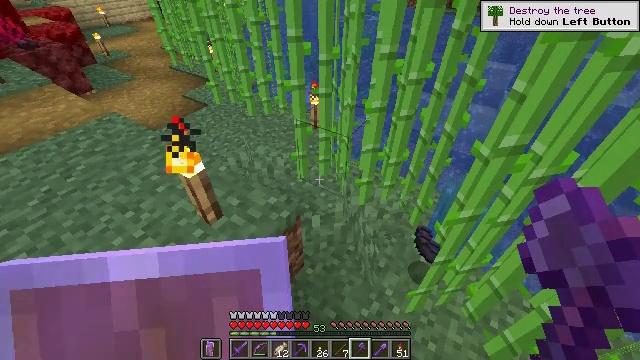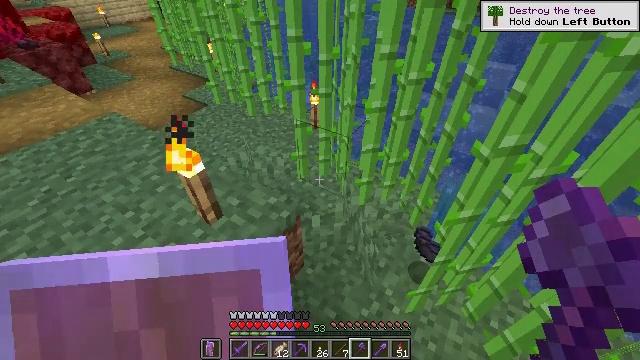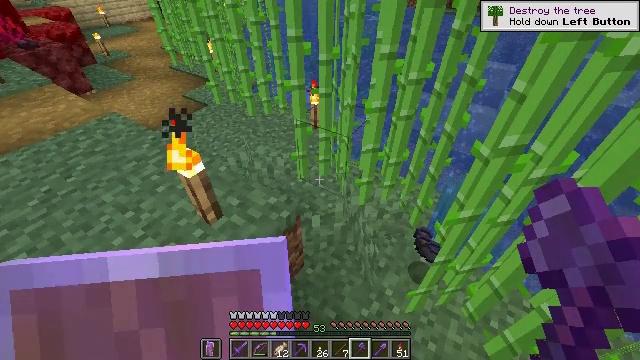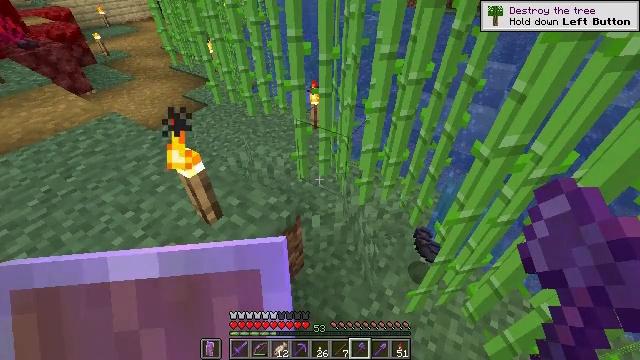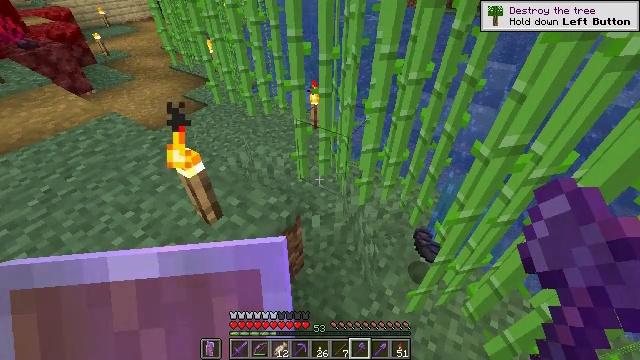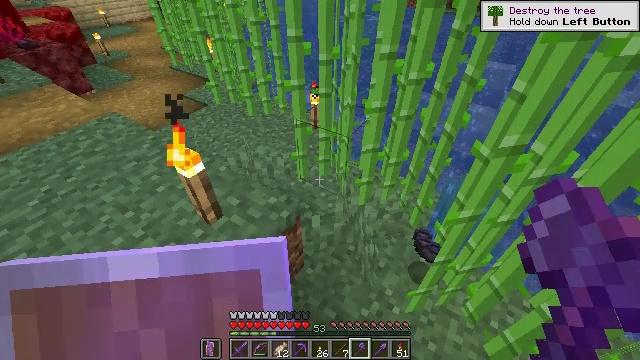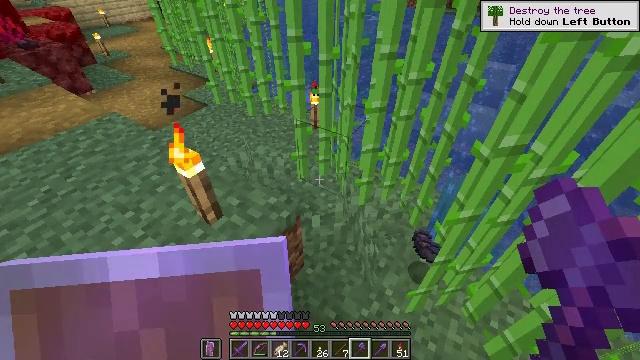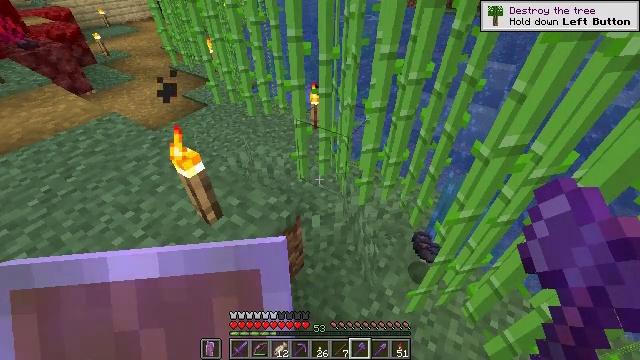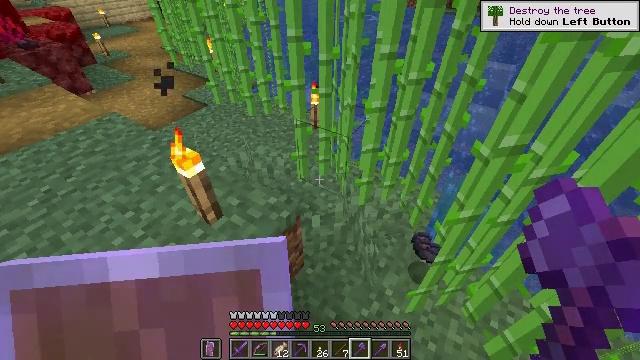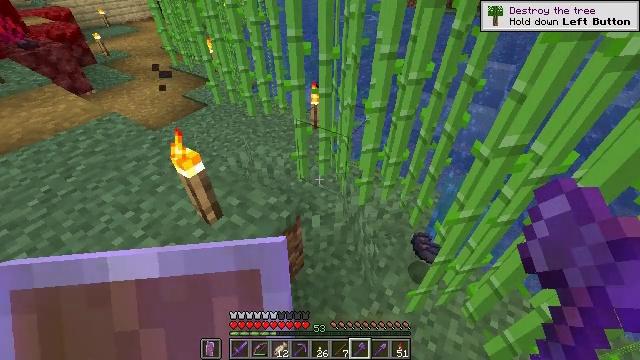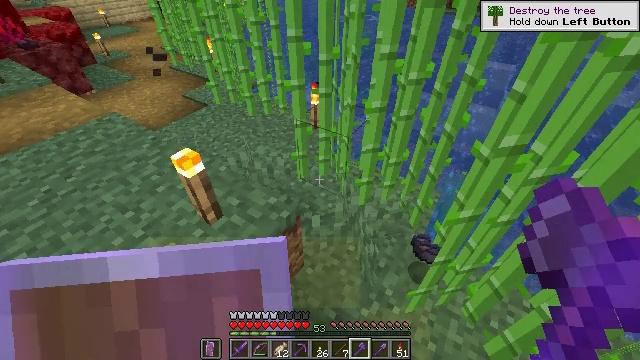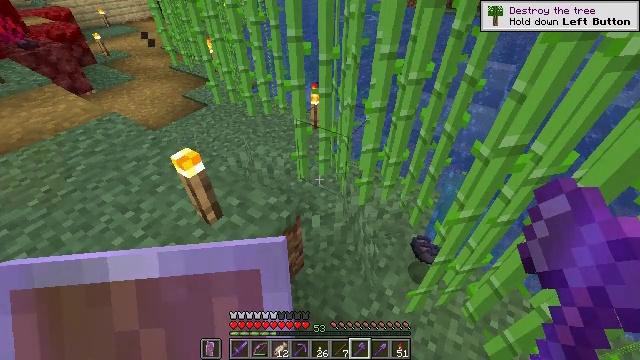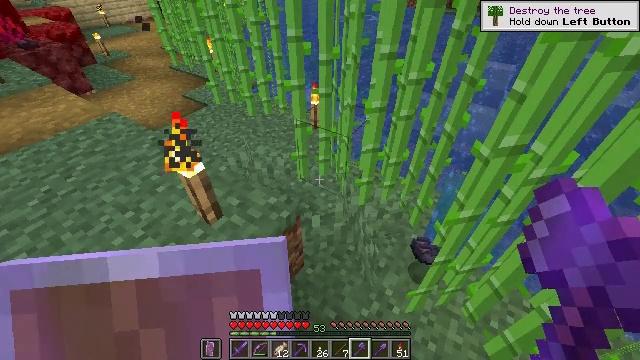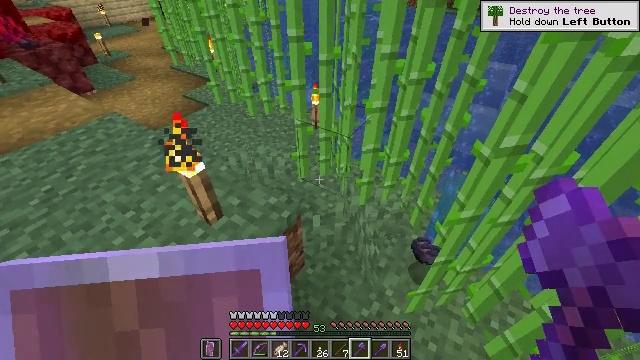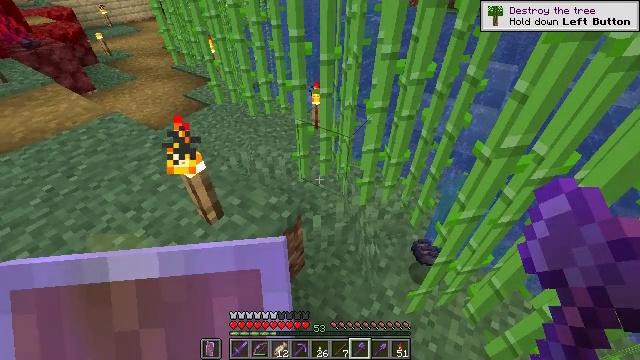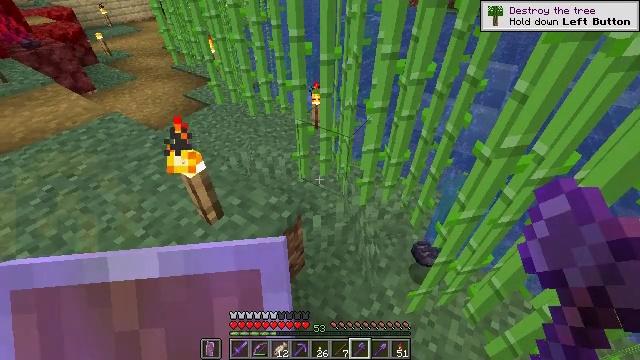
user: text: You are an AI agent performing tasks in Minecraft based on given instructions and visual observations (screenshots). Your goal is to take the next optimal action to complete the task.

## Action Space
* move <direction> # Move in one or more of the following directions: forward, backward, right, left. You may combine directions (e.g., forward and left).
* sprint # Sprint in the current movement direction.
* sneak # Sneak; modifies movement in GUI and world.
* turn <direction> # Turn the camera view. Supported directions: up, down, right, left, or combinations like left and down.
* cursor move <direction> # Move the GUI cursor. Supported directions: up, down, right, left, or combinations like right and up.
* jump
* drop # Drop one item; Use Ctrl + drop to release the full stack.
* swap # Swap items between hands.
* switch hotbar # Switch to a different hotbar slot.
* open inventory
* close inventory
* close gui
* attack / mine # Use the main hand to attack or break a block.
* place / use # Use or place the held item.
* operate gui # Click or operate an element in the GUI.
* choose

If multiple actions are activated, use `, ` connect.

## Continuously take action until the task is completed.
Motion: motion action
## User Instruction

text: Break the vines.
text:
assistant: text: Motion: no_op
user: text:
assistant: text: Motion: no_op
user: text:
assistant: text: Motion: no_op
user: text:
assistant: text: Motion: no_op
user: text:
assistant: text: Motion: no_op
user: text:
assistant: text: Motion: no_op
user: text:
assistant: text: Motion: no_op
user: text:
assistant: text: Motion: no_op
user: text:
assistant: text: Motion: no_op
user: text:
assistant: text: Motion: no_op
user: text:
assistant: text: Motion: no_op
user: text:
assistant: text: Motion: no_op
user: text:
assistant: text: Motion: no_op
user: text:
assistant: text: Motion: no_op
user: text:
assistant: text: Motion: no_op
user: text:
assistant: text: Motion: no_op
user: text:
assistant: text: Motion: no_op
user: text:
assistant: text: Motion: no_op
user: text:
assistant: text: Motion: no_op
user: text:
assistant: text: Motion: no_op
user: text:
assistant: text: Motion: no_op
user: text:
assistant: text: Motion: no_op
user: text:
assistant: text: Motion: no_op
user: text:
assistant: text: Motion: no_op
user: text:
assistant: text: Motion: turn left
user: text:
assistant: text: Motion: move right, turn left
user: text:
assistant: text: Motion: move forward and move right, turn left
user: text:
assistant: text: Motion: move forward and move right, turn left
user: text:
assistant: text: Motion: move forward and move right, turn left
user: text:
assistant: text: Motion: move forward and move right, turn left